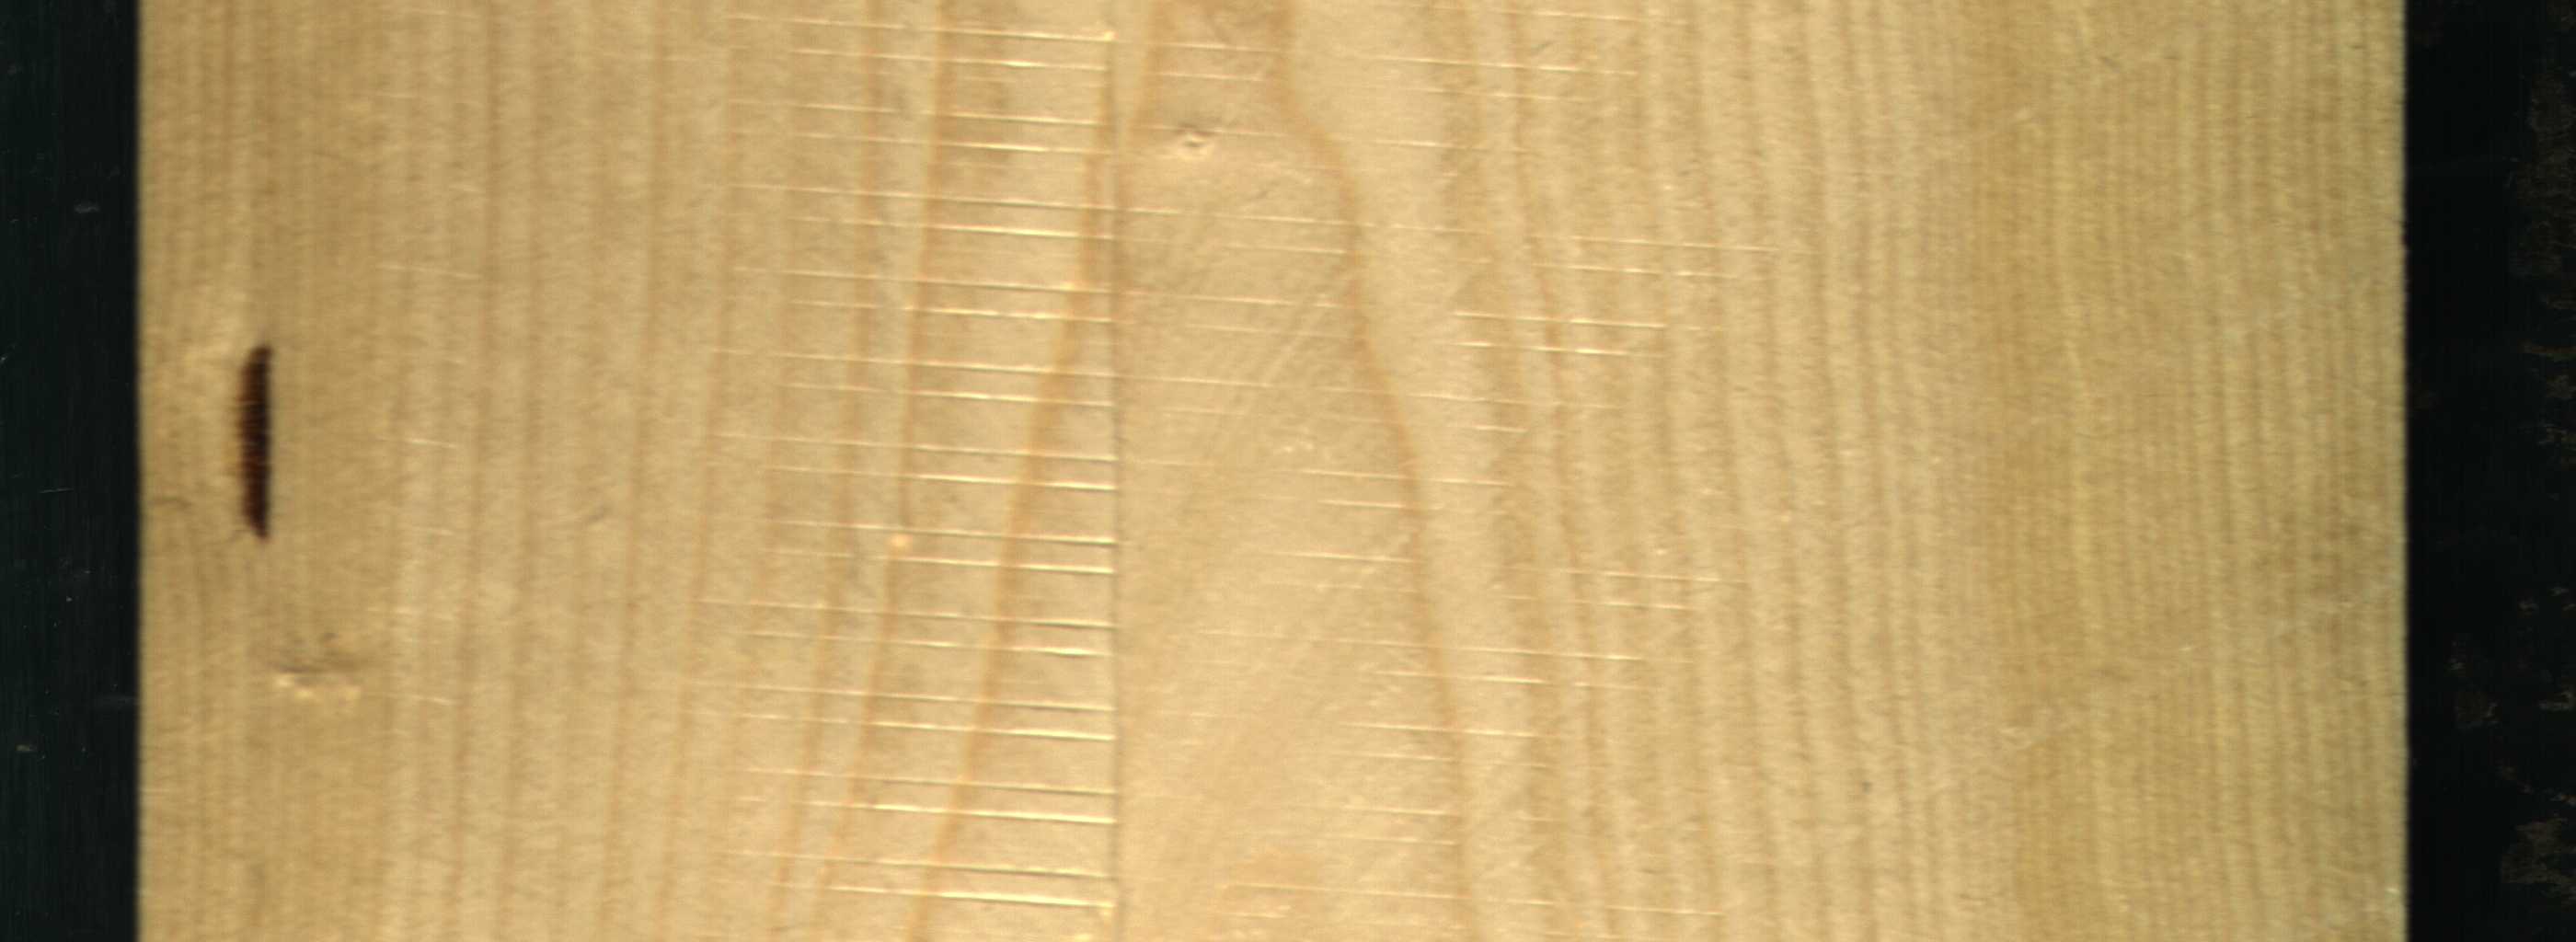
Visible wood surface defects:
resin